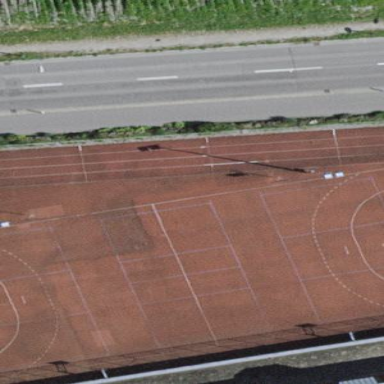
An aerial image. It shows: Basketball court located in leisure land pitch.